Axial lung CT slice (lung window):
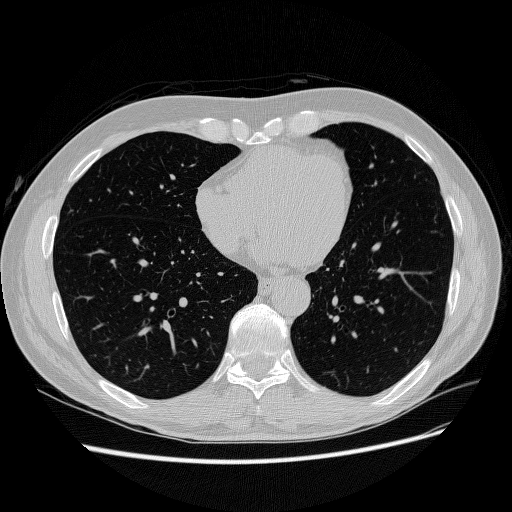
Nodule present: no